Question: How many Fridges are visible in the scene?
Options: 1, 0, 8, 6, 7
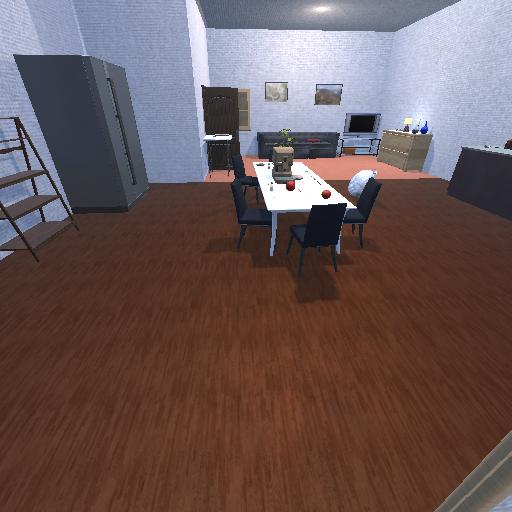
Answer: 1